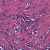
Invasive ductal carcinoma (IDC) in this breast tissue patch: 1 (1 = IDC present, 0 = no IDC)